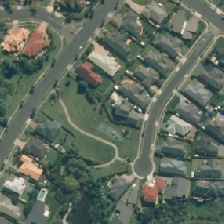
Land cover: urban_build_up